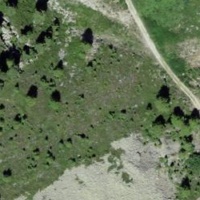
EUNIS habitat code: 26
Species observed at this site:
Alnus alnobetula
Vaccinium uliginosum